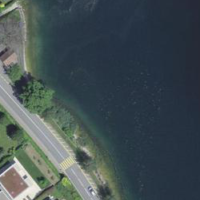
EUNIS habitat code: 14
Species observed at this site:
Chroicocephalus ridibundus
Fulica atra
Poecile palustris
Passer domesticus